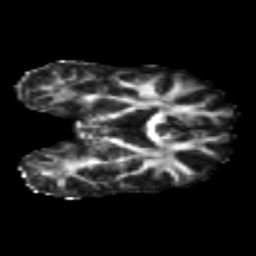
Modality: FA
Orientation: coronal
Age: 26
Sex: female
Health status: healthy
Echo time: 0.074 s